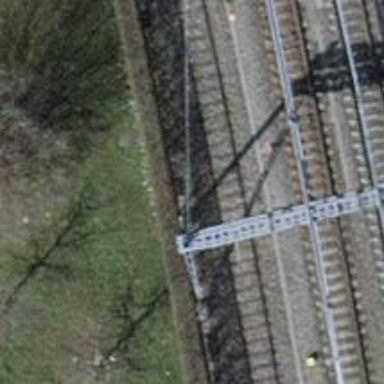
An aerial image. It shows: Rail siding with electrified contact lines for trains.